Field crop: maize
Growth stage: 2
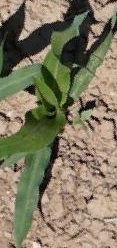
Species: maize